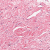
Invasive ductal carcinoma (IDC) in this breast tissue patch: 0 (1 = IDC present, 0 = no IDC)